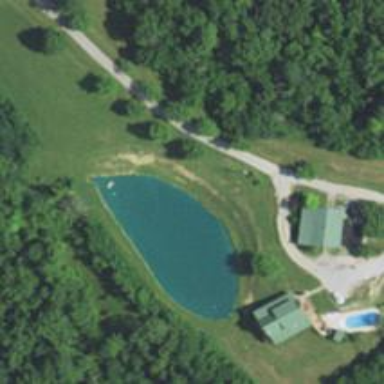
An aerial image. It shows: Pond surrounded by natural water.